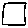
Label: square